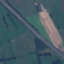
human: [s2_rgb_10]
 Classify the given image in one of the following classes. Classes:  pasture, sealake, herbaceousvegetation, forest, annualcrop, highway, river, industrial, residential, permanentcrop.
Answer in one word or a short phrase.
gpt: Highway